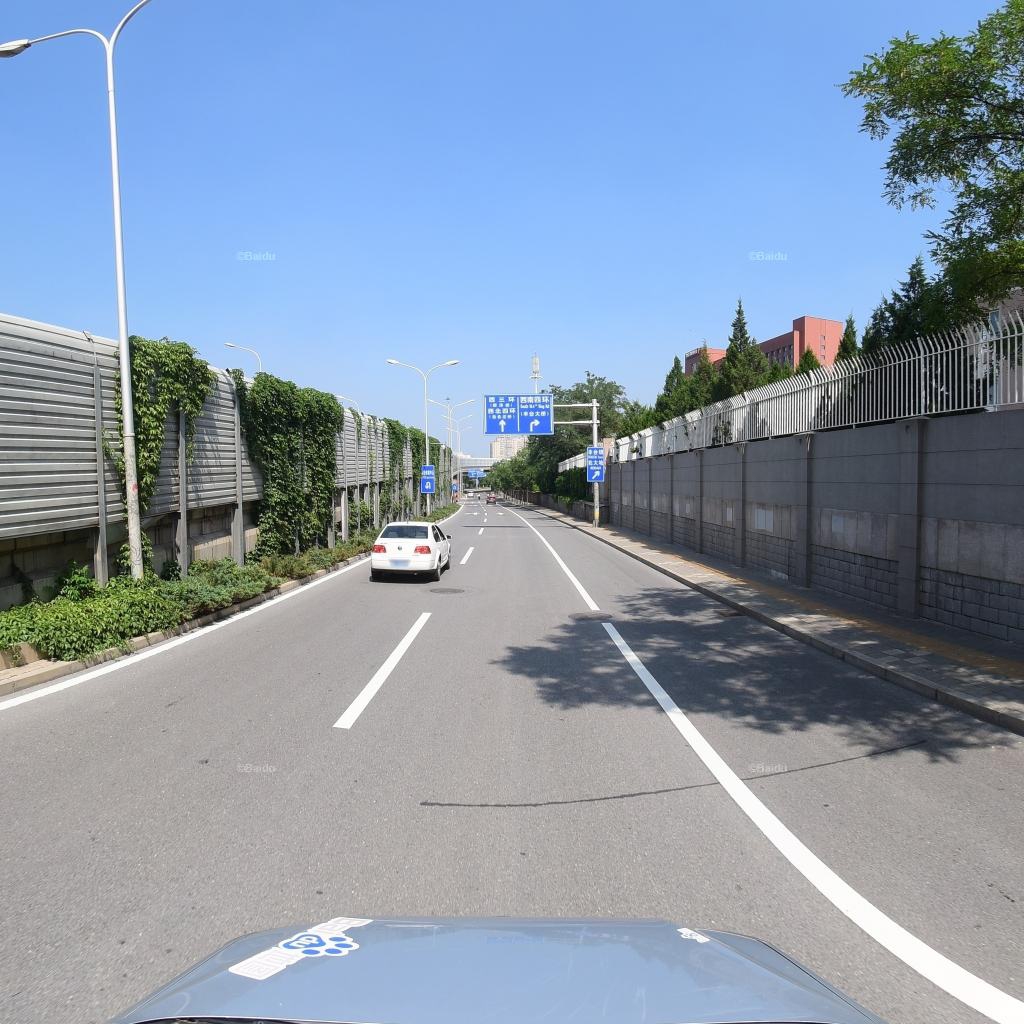
Region: Fengtai
Road damage annotations: manhole cover, transverse patch, transverse patch, manhole cover